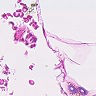
Metastatic tissue present: no